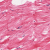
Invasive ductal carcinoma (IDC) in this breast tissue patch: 0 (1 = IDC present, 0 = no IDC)